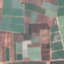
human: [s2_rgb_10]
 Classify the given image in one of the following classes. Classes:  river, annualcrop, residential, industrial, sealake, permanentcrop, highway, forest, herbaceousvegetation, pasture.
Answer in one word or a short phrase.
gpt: PermanentCrop